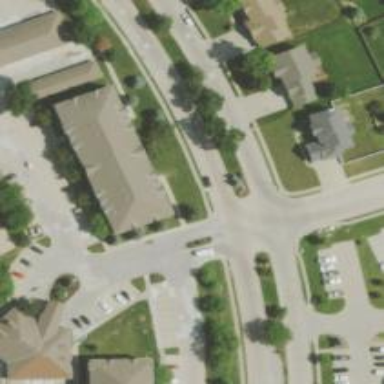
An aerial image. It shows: Living street.